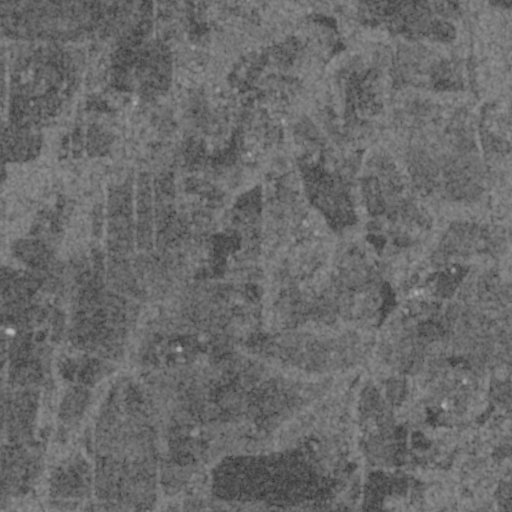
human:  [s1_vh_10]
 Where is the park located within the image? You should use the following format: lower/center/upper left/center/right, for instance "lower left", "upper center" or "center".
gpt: The park is located in the upper center of the image.
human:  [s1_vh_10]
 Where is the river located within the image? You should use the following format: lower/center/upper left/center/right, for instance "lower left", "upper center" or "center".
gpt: The river is located in the right of the image.
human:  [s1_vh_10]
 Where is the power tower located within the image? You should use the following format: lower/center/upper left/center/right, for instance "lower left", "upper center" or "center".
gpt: There is no power tower in the image.

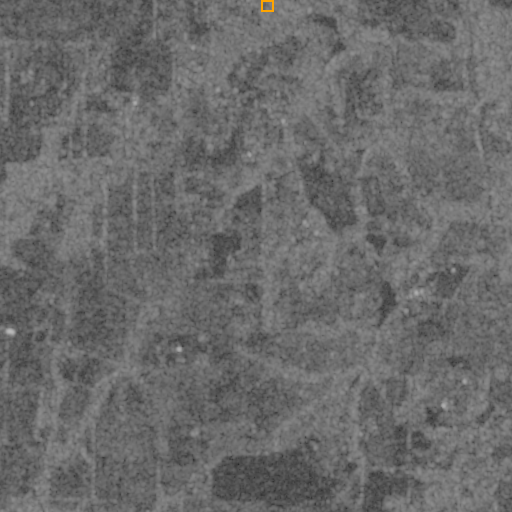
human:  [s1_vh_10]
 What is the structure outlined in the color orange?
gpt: The structure outlined in orange is a park.
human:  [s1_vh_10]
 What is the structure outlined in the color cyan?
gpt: There is no cyan outline.